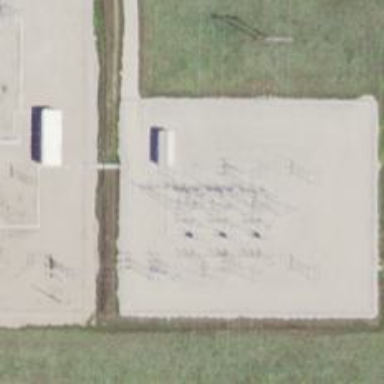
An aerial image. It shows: Switch for power supply.